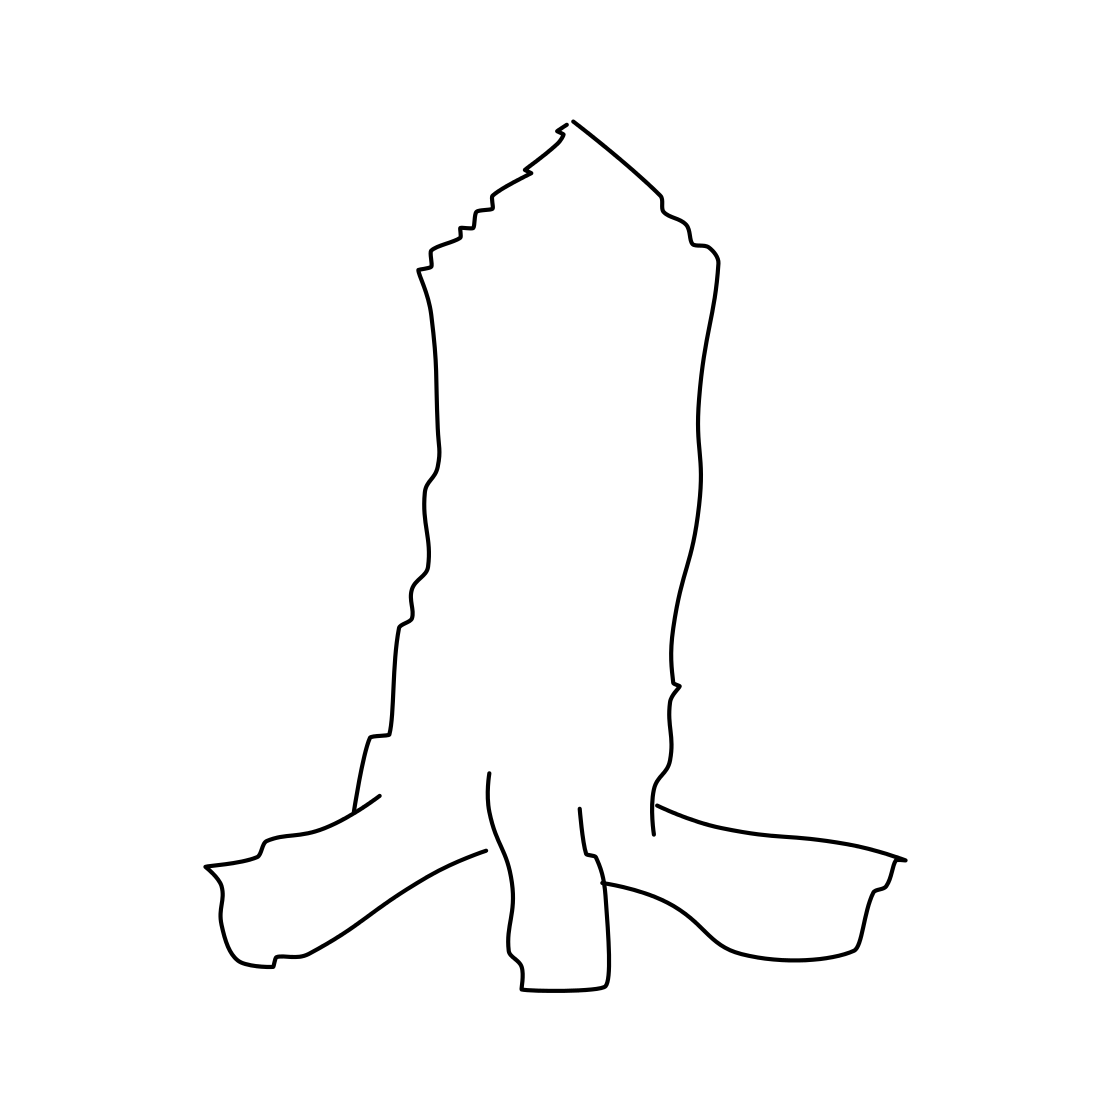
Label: space shuttle